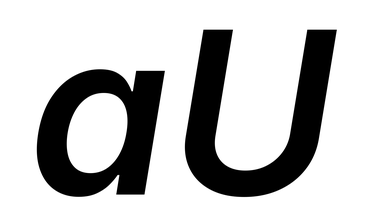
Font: Inter-Italic_SemiBold_Italic